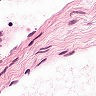
Metastatic tissue present: no